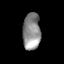
Tissue: lung
Cell type: Epithelial cells
Senescence score: 0.2243
Nuclear area (px): 623
Mean DAPI intensity: 144.743